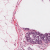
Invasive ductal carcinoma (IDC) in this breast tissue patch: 0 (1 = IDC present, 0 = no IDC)